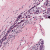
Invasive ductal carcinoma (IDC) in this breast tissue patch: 1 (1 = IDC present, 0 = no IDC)